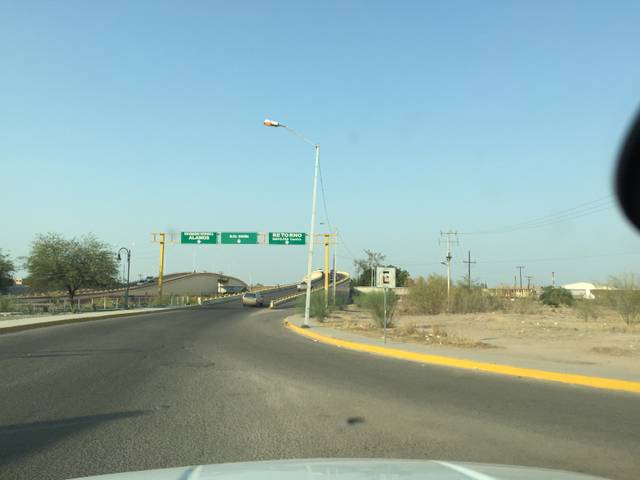
Region: Mexico
Coordinates: 27.065, -109.442